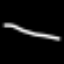
Label: line